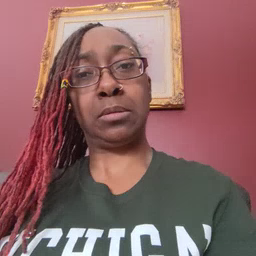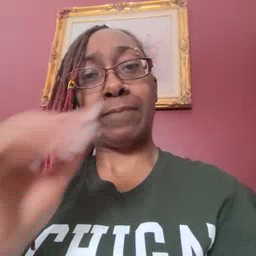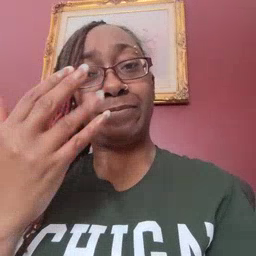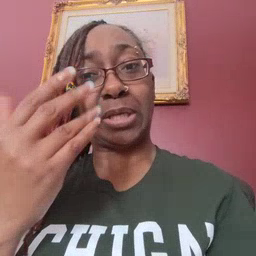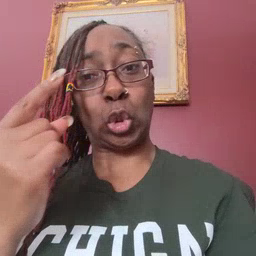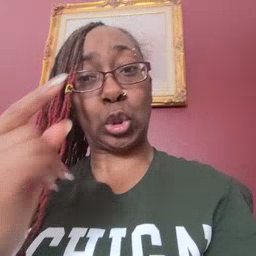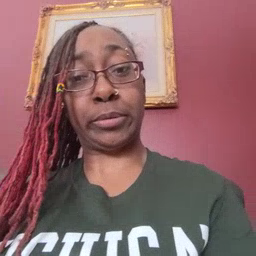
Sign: finger